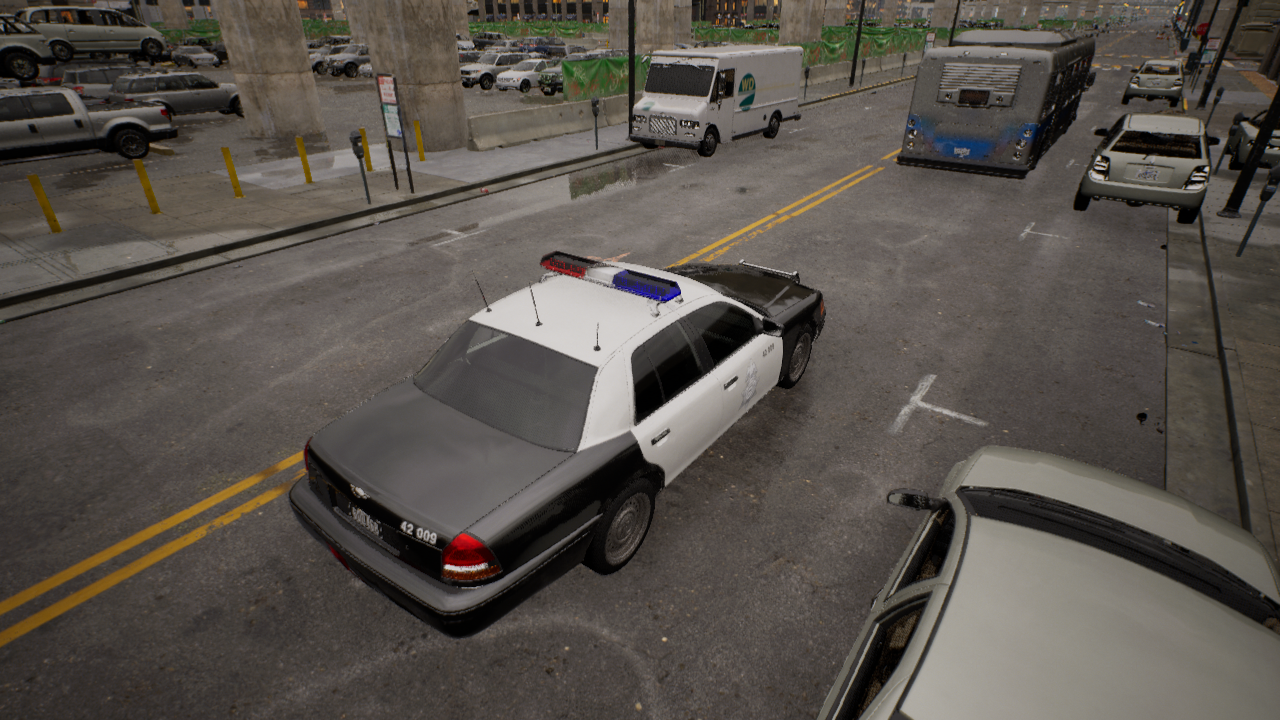
Venue: downtown
Lighting: golden hour
Vehicle rig: sedan